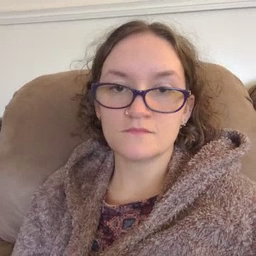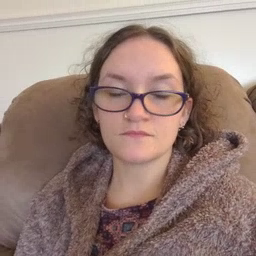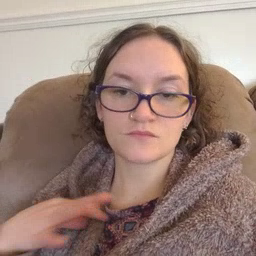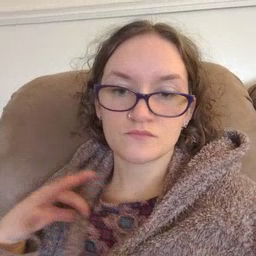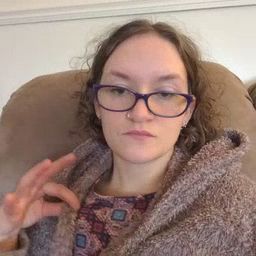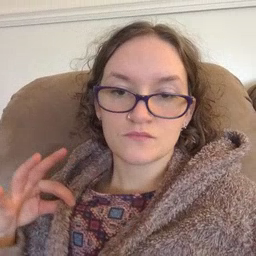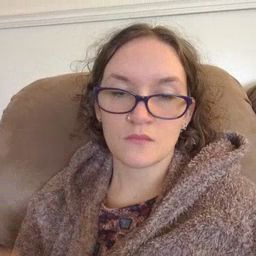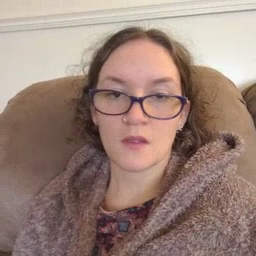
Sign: shirt